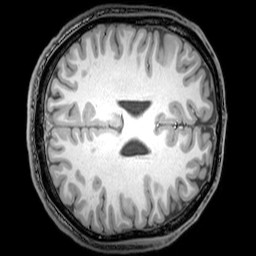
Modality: T1w
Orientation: axial
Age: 22
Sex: male
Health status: healthy
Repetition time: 0.081 s
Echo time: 0.037 s